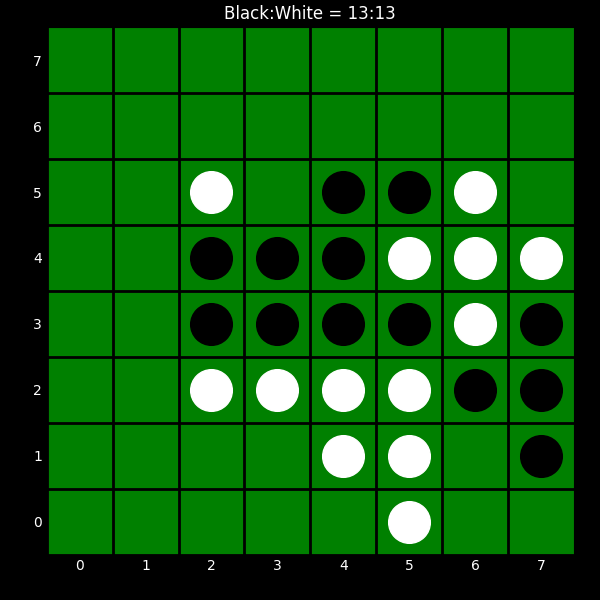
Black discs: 13
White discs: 13